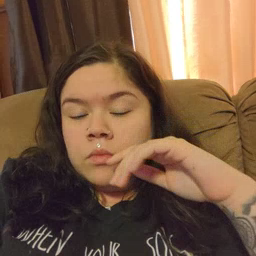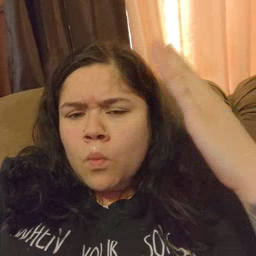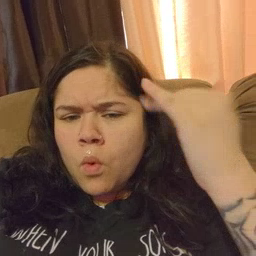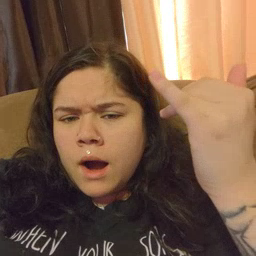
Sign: why